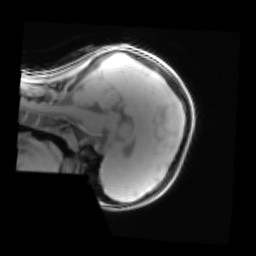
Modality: PDw
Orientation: sagittal
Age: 11
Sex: female
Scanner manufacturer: siemens
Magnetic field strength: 3 T
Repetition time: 0.25 s
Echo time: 0.00103 s